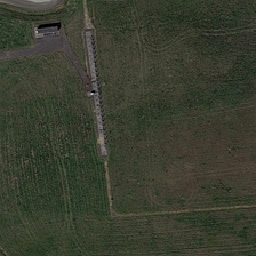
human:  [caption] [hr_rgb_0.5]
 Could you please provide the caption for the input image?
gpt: There is a grey house on the prairie where two vertical roads cross

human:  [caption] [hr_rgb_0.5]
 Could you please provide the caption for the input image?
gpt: There is a grey house on the prairie crossed by two vertical roads

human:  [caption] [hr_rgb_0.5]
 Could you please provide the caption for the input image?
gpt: There is a gray house on the grassland, with two vertical roads crossing

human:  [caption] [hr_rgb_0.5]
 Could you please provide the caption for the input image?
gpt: Grassland house with two vertical paths.

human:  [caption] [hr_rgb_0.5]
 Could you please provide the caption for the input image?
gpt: There is a grey house in the meadow crossed by two vertical roads.